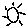
Label: sun